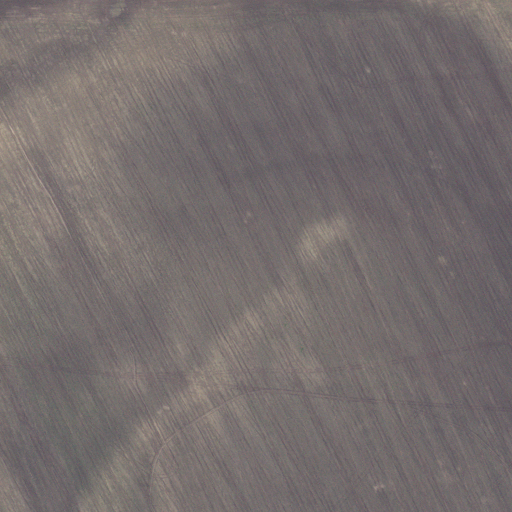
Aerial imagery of island in Missouri named Leavenworth Island containing only cultivated crops